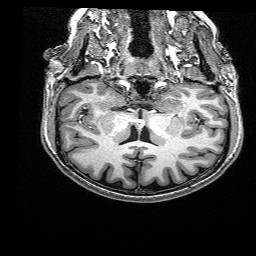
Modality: T1w
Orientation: sagittal